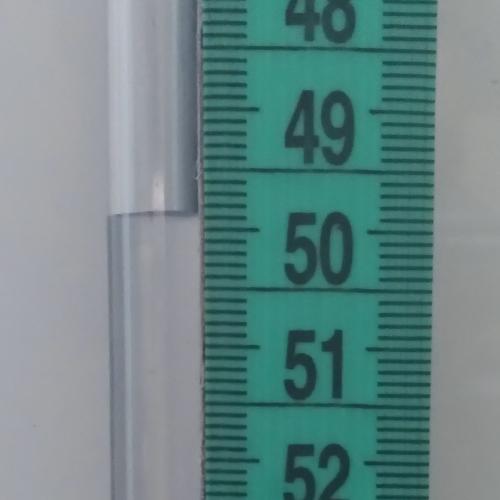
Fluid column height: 49.9 cm